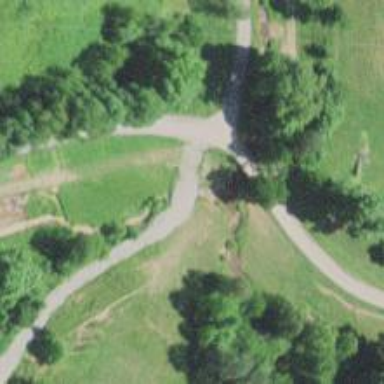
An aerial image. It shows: Covered tunnel.